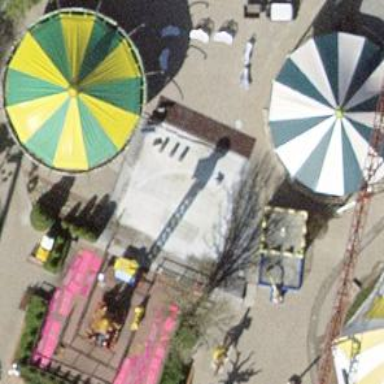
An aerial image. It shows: Amusement ride.